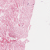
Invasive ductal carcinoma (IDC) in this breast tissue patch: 0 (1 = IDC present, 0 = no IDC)